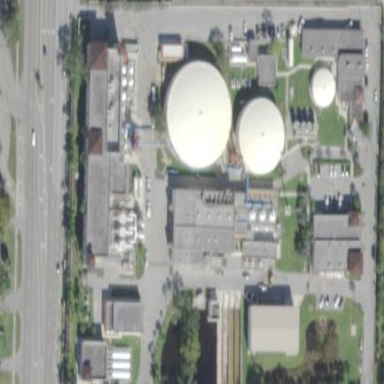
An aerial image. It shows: View of wastewater plant.